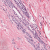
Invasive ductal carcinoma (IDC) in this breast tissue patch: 0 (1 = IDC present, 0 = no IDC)